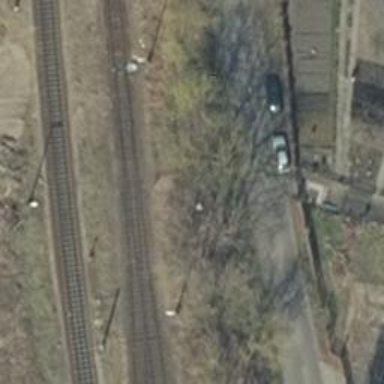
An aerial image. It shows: Railway switch.